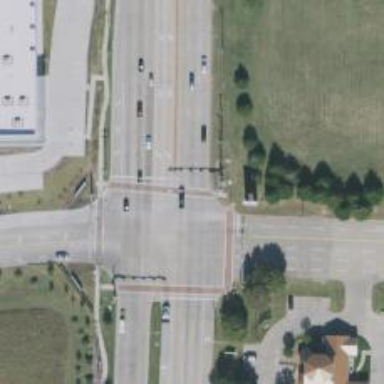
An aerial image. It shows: Crossing road.